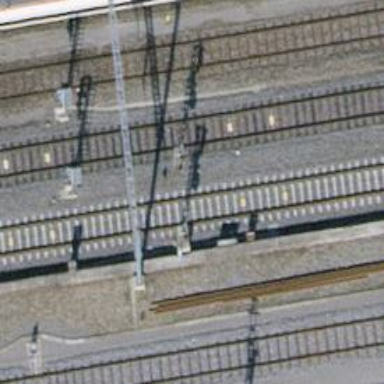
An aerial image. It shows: Railway signal.